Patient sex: M
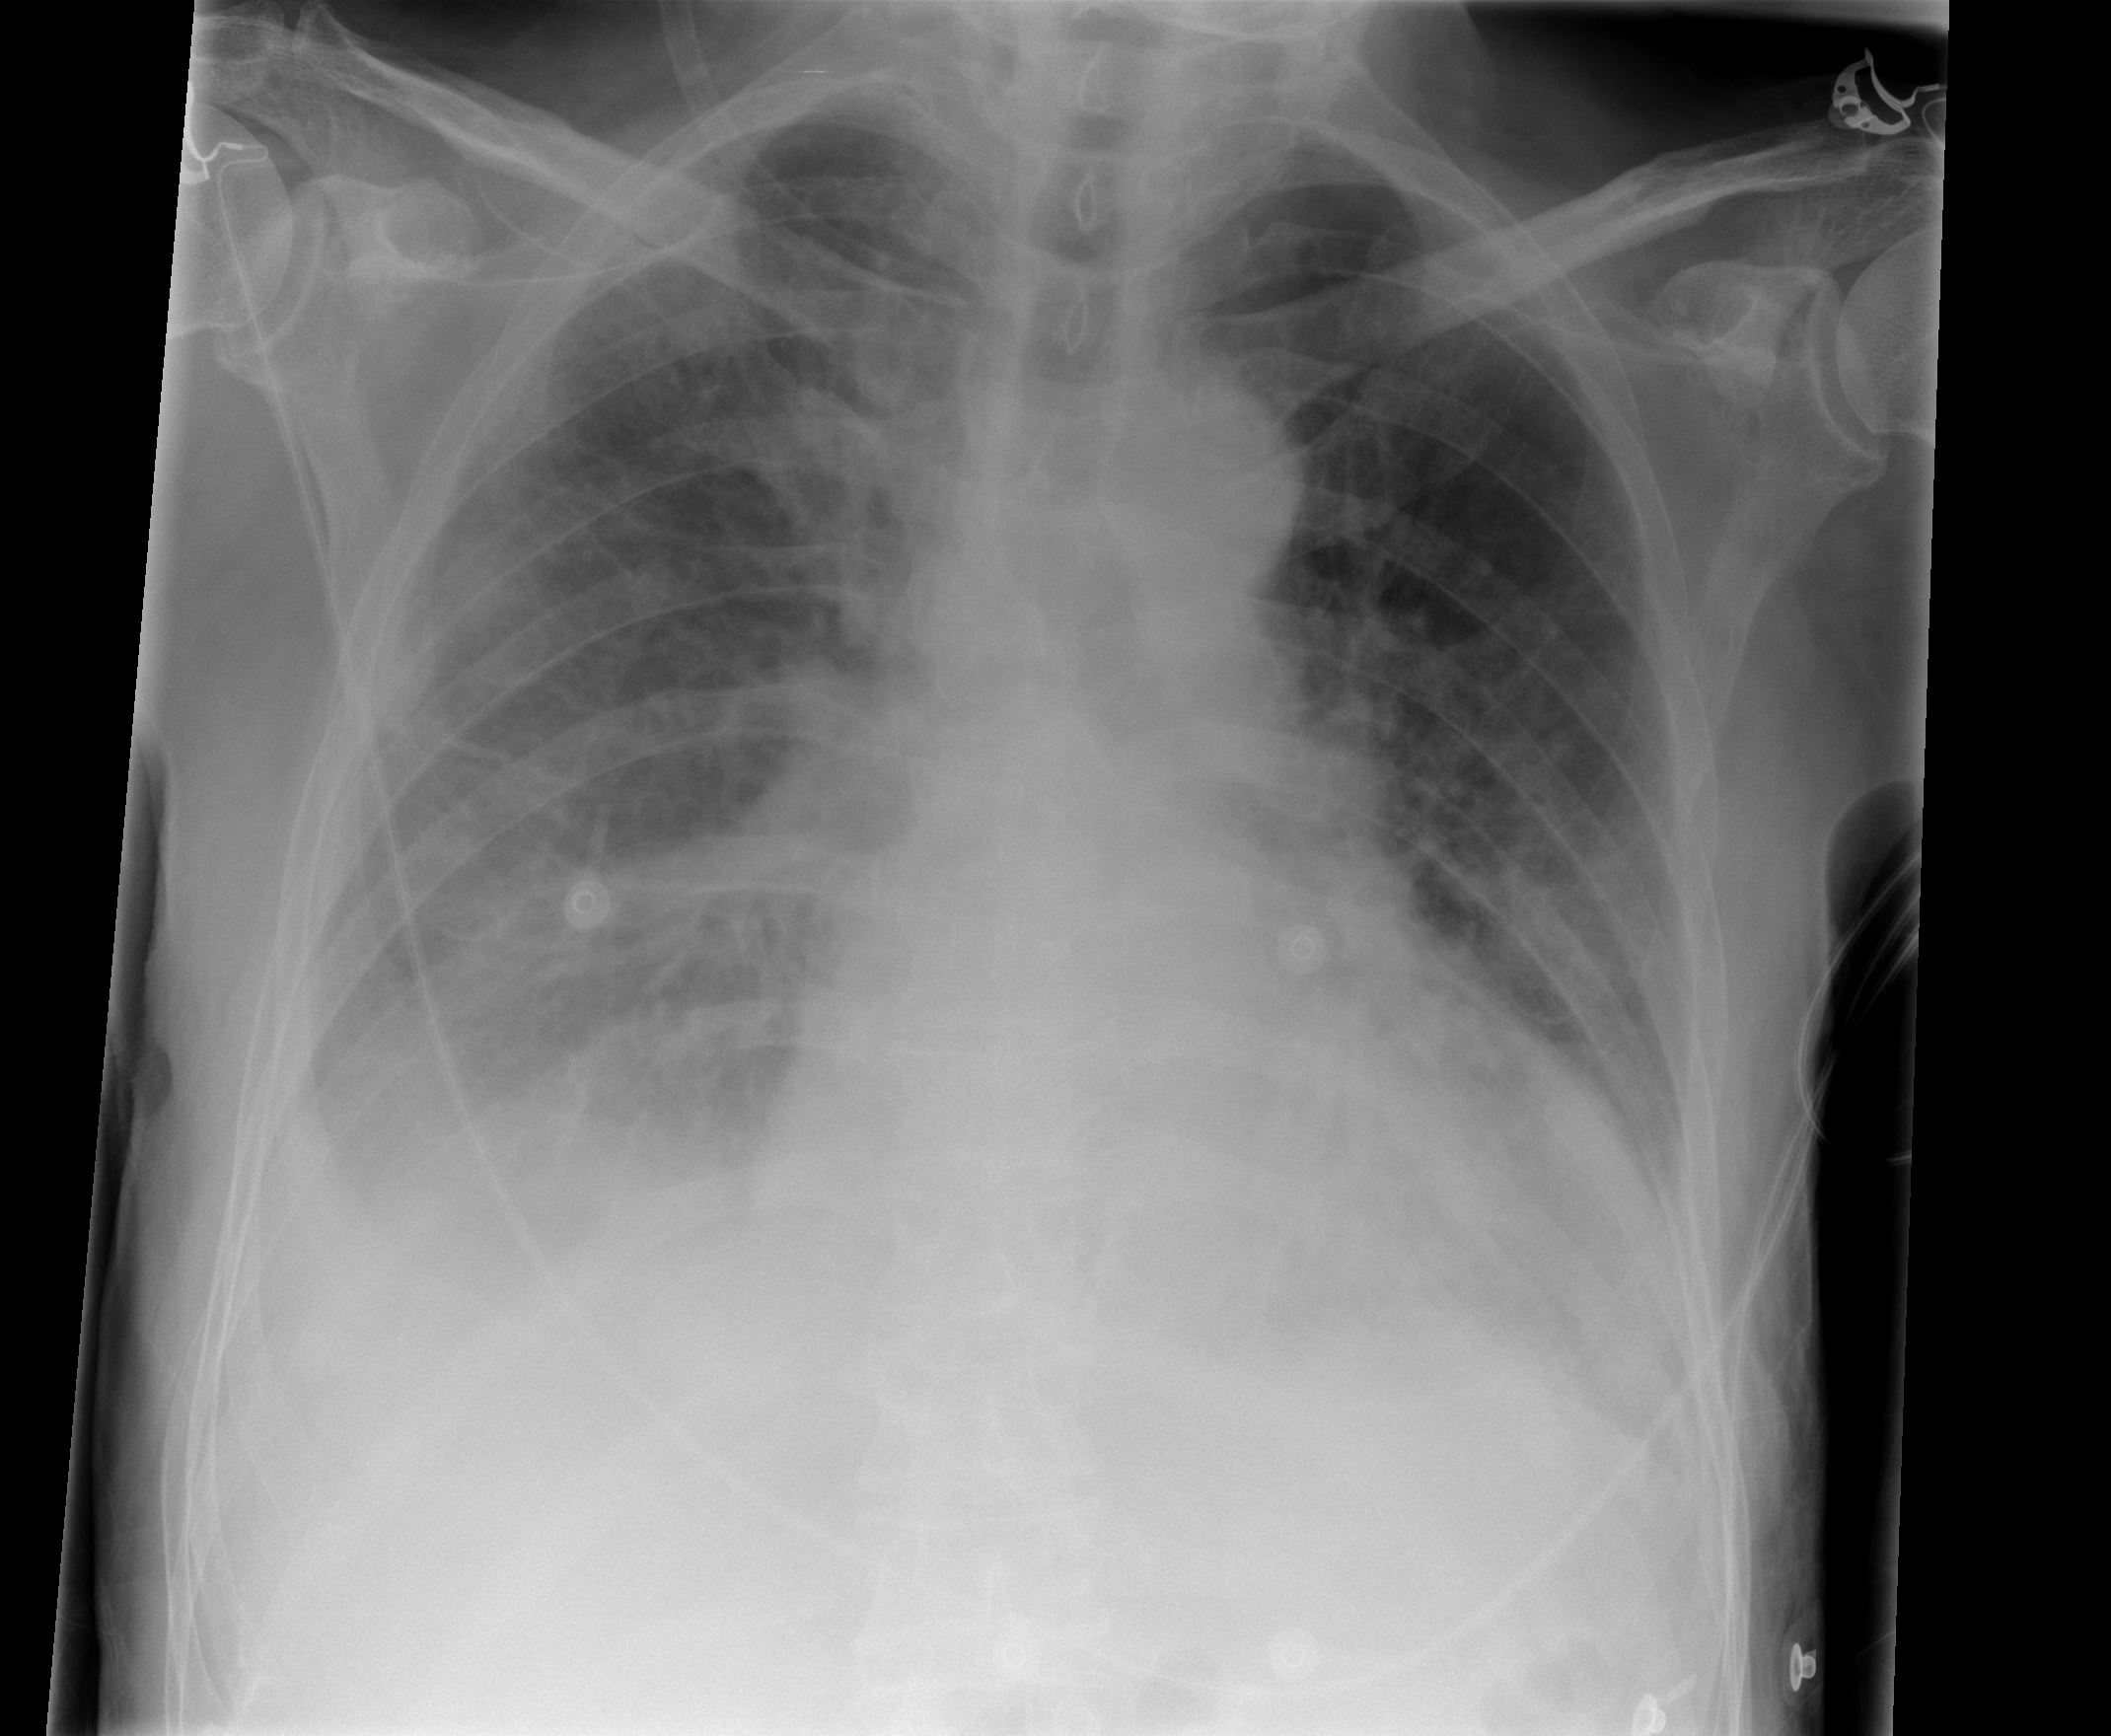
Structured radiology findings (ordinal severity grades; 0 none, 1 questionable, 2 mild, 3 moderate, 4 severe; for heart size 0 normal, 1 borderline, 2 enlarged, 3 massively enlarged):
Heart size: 2
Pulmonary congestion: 3
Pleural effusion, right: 3
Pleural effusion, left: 2
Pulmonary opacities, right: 2
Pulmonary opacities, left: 2
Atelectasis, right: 3
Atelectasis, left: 2